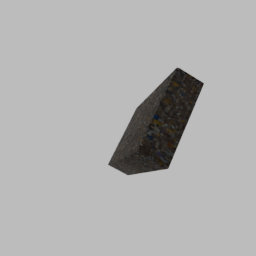
Label: nature